Field crop: maize
Growth stage: 2
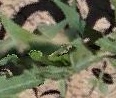
Species: maize